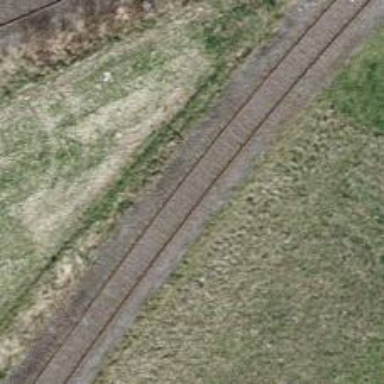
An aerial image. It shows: Disused railway spur with one track.